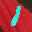
Label: 1